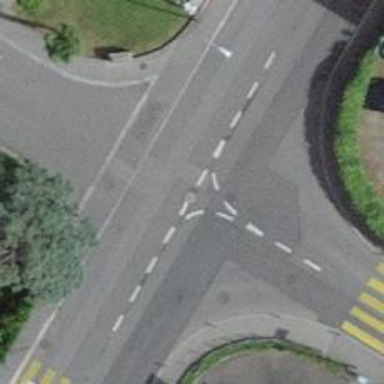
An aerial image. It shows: Traffic calming table.